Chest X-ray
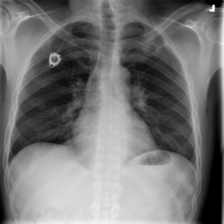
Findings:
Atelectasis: positive
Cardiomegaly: negative
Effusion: negative
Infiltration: negative
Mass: positive
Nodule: positive
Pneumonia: negative
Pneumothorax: negative
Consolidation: positive
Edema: negative
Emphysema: negative
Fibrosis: negative
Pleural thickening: negative
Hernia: negative